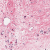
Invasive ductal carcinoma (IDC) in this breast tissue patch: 0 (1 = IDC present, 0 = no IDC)